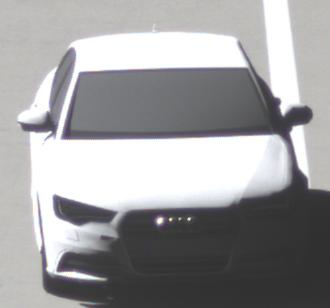
Make: Audi
Model: A6 2.0 TFSI
Detailed model: A6 (C7) Limousine
Model produced from: 2011/10
Model produced until: 2014/09
Doors: 4
Color: white
Road condition: wet road
Daytime: morning or afternoon
Contrast: high contrast